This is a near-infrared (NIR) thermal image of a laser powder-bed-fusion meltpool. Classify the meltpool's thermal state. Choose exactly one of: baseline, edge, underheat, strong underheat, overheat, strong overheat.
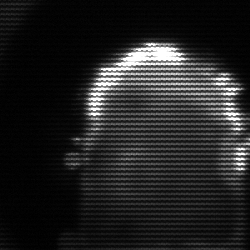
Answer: baseline